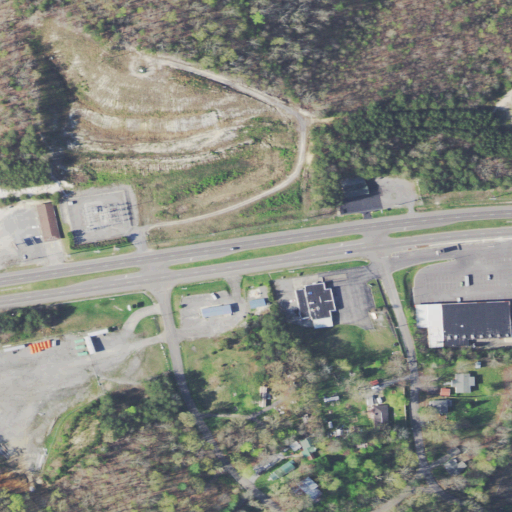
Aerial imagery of gap in Tennessee named Payne Gap containing medium intensity development, low intensity development, deciduous forest, open development, high intensity development, evergreen forest, and mixed forest